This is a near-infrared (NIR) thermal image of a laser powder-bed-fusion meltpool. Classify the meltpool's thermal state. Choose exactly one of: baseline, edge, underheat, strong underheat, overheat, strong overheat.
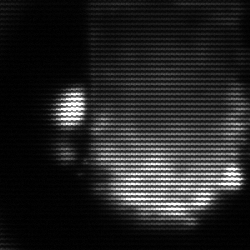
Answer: baseline